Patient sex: M
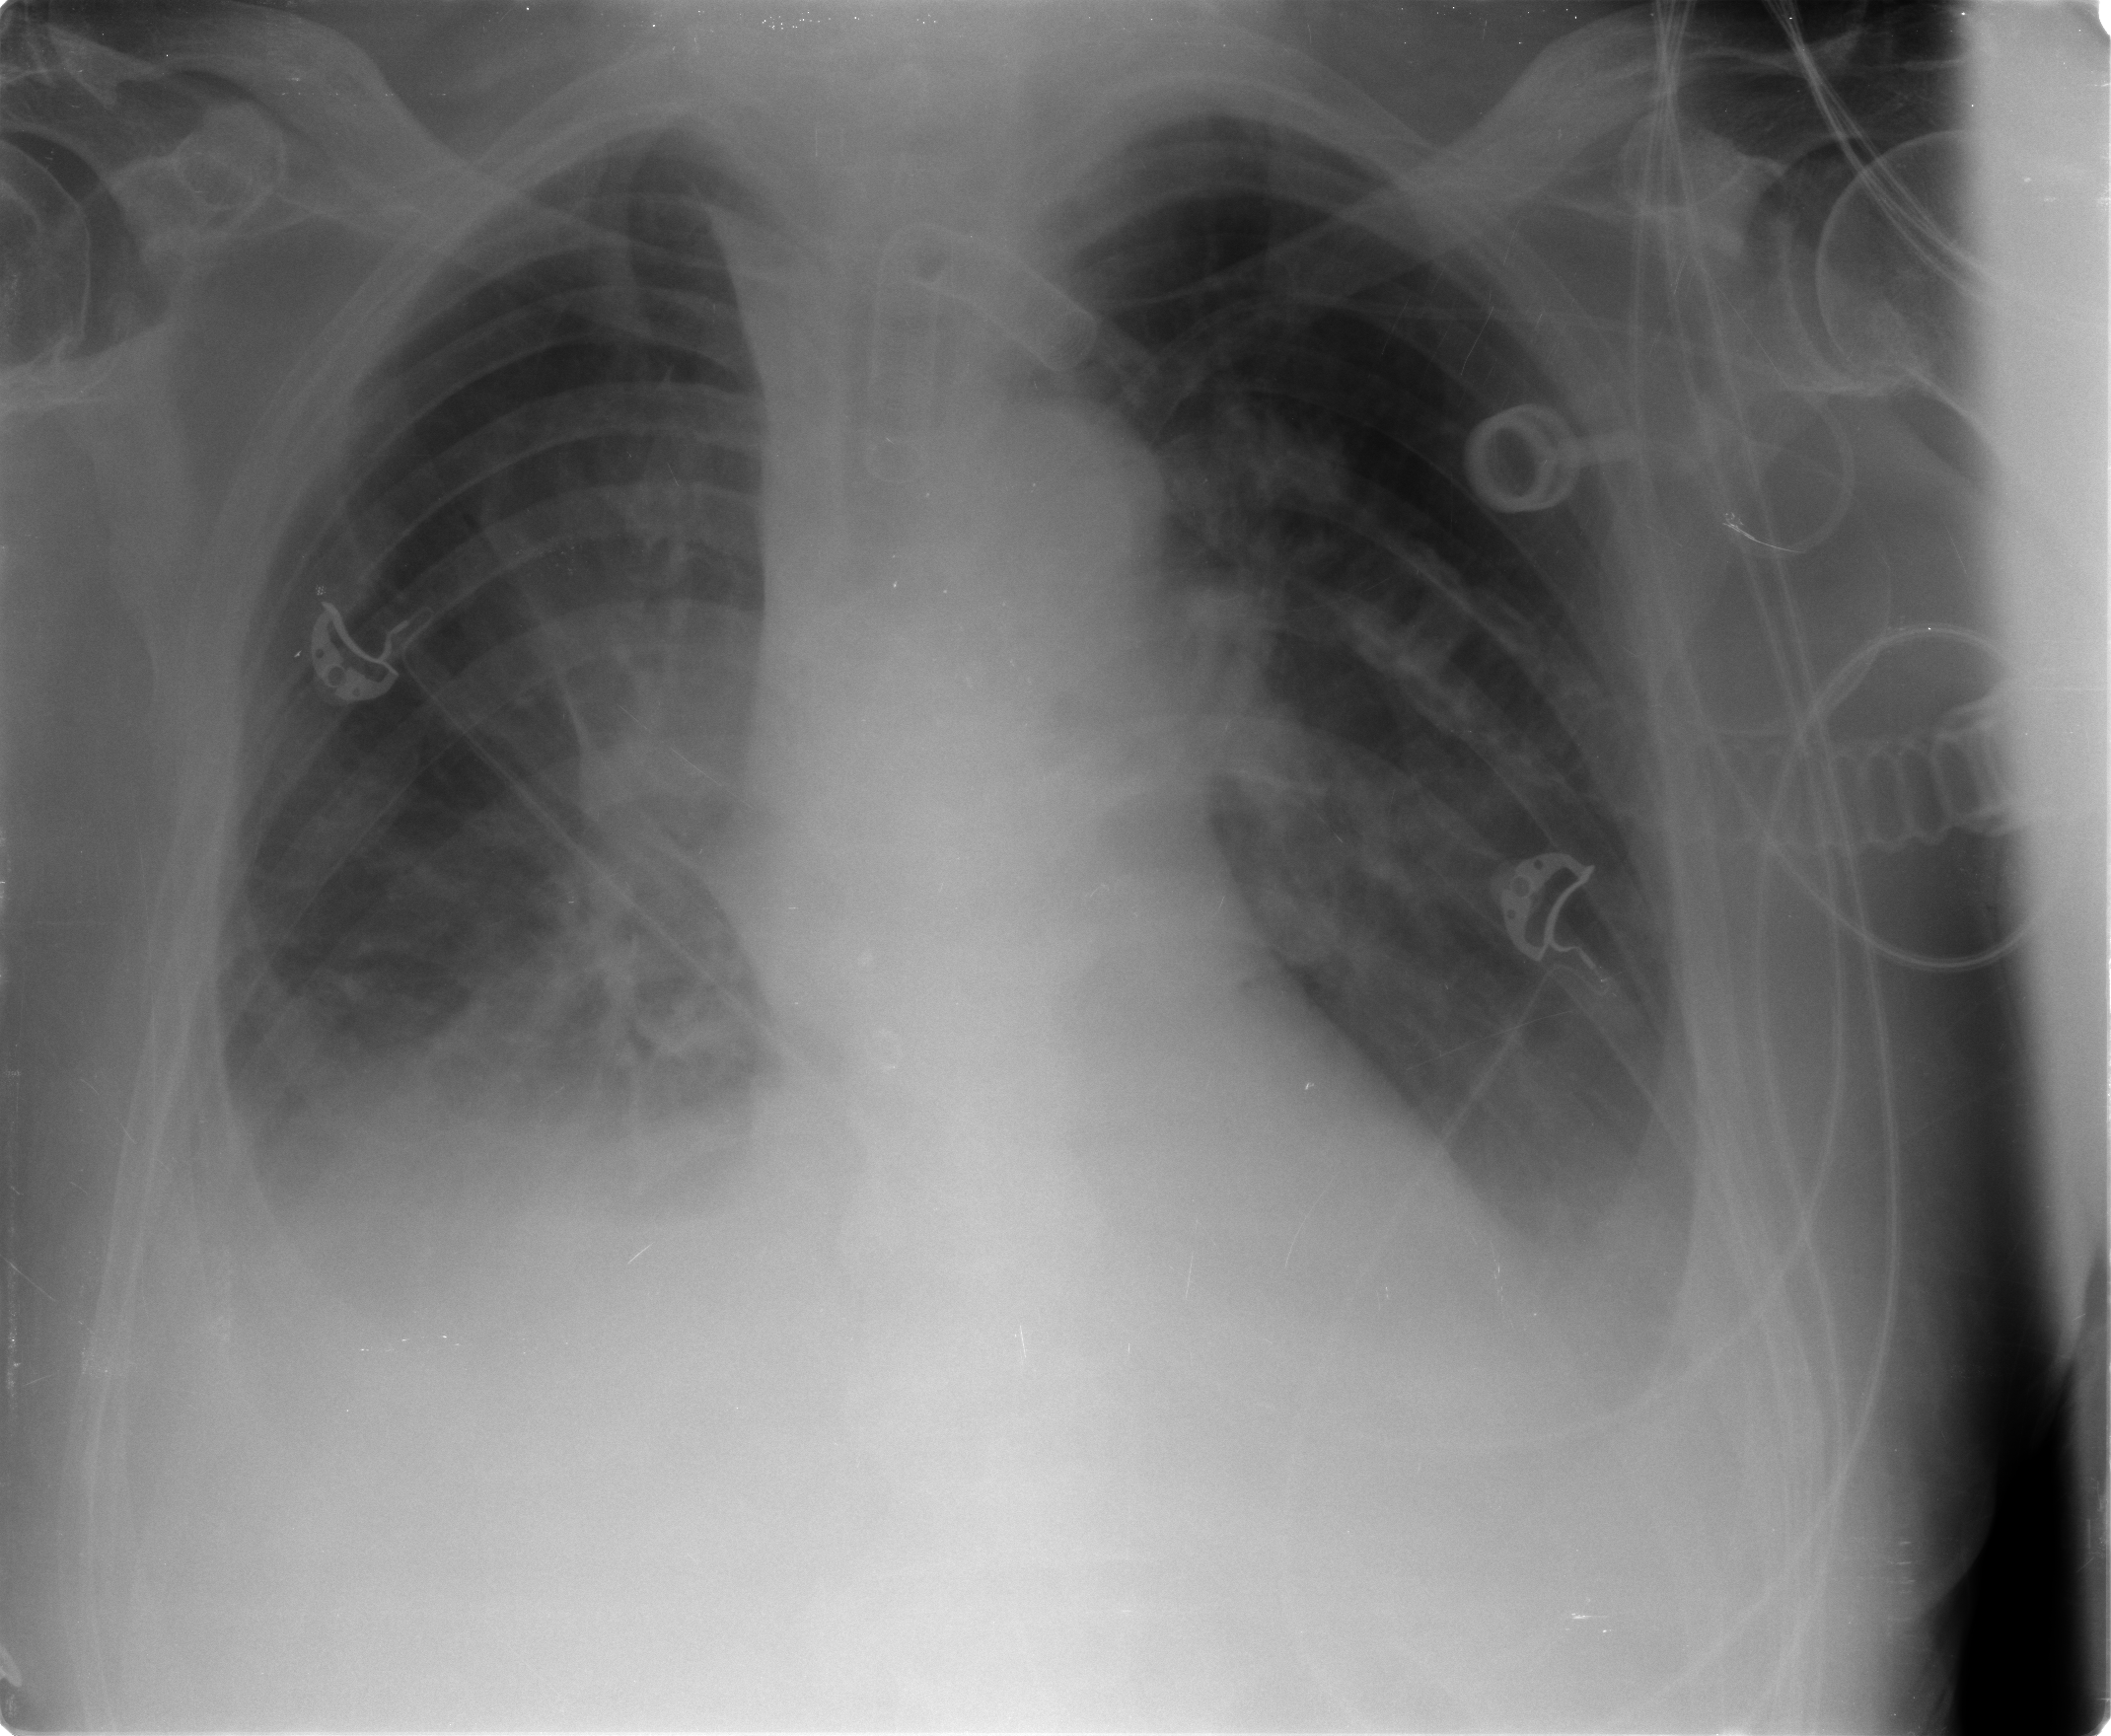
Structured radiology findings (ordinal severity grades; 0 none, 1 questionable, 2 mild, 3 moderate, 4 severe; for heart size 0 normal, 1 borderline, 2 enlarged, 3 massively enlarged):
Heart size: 0
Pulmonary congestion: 0
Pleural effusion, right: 3
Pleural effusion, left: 2
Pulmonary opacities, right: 2
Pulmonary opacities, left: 0
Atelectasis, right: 2
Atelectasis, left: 2